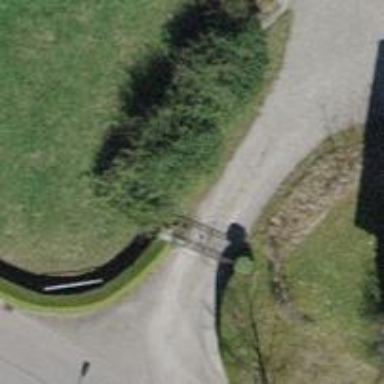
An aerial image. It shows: Gate.